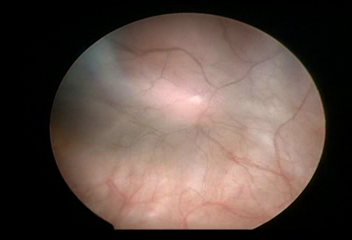
Modality: WLC
Class: Normal mucosa
Bladder cancer association: No